Field crop: maize
Growth stage: 2
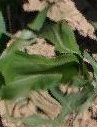
Species: maize